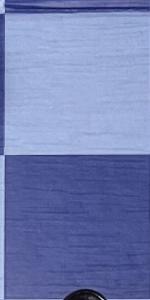
Label: Empty